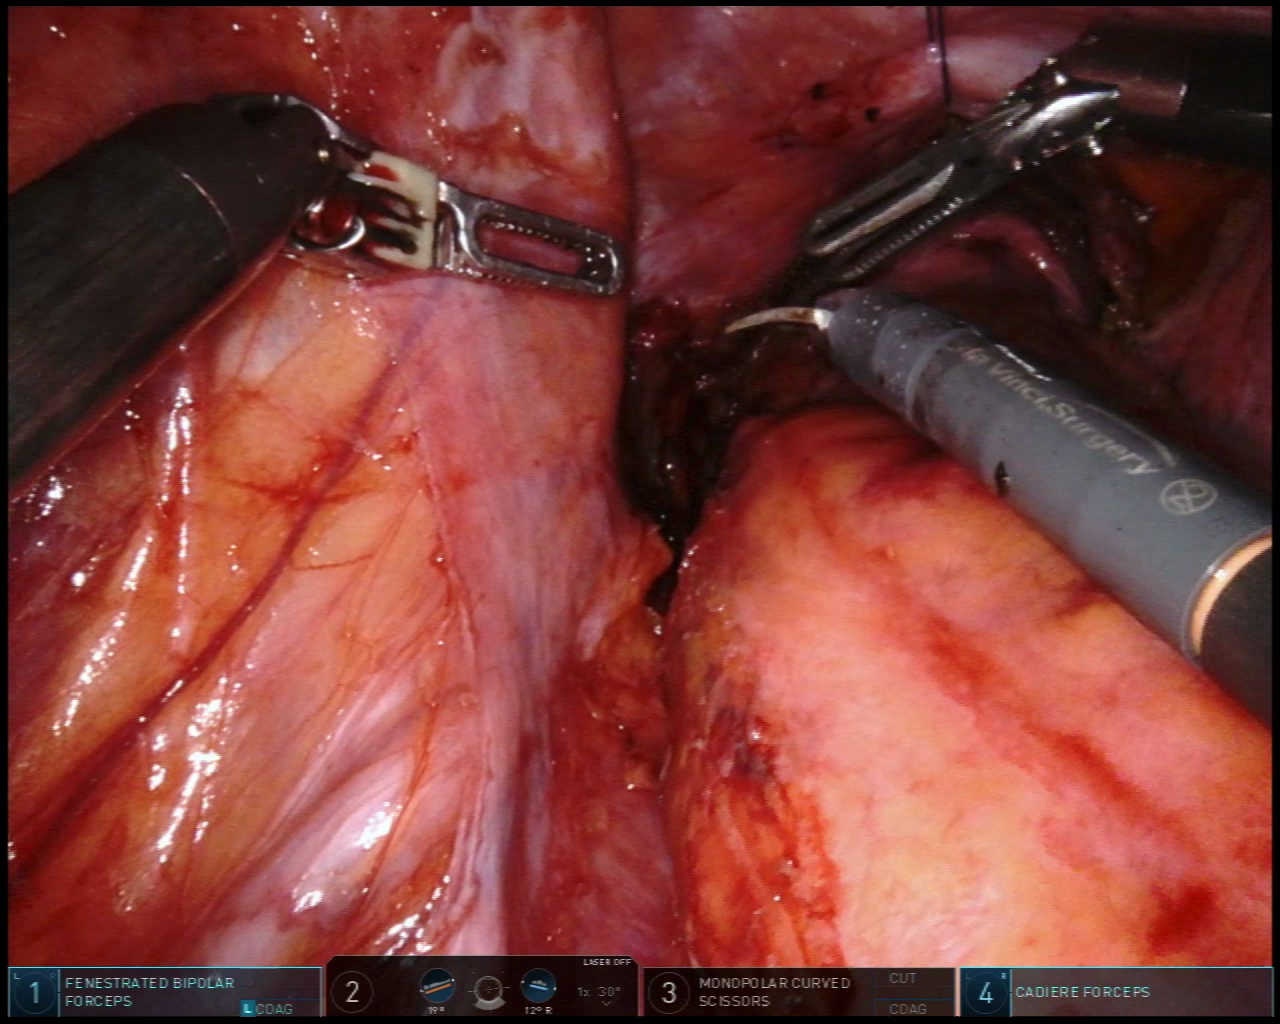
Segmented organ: ureter
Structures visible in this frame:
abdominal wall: yes
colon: no
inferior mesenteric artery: no
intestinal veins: no
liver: no
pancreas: no
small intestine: no
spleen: no
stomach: no
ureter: yes
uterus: no
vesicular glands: no